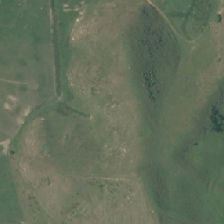
Land cover: grose_broom